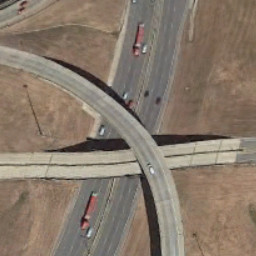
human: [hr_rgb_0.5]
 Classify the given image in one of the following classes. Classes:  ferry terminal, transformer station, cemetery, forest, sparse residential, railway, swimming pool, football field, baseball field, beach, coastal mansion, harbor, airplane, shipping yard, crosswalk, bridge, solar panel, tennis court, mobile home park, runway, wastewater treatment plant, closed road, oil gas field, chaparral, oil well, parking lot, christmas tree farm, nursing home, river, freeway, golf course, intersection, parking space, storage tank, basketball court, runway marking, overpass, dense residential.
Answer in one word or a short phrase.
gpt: overpass